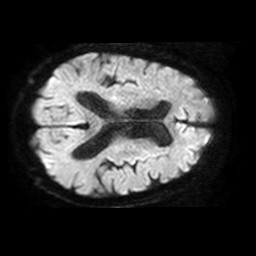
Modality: TRACE
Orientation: axial
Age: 77
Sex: male
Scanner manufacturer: philips
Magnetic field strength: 1.5 T
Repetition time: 4.914 s
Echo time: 0.07794 s